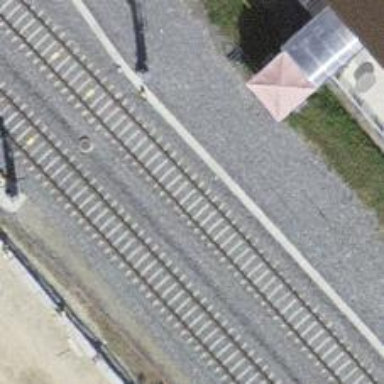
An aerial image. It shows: Single railway track with electrified contact line.